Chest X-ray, AP view. Patient: 31 years old, sex F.
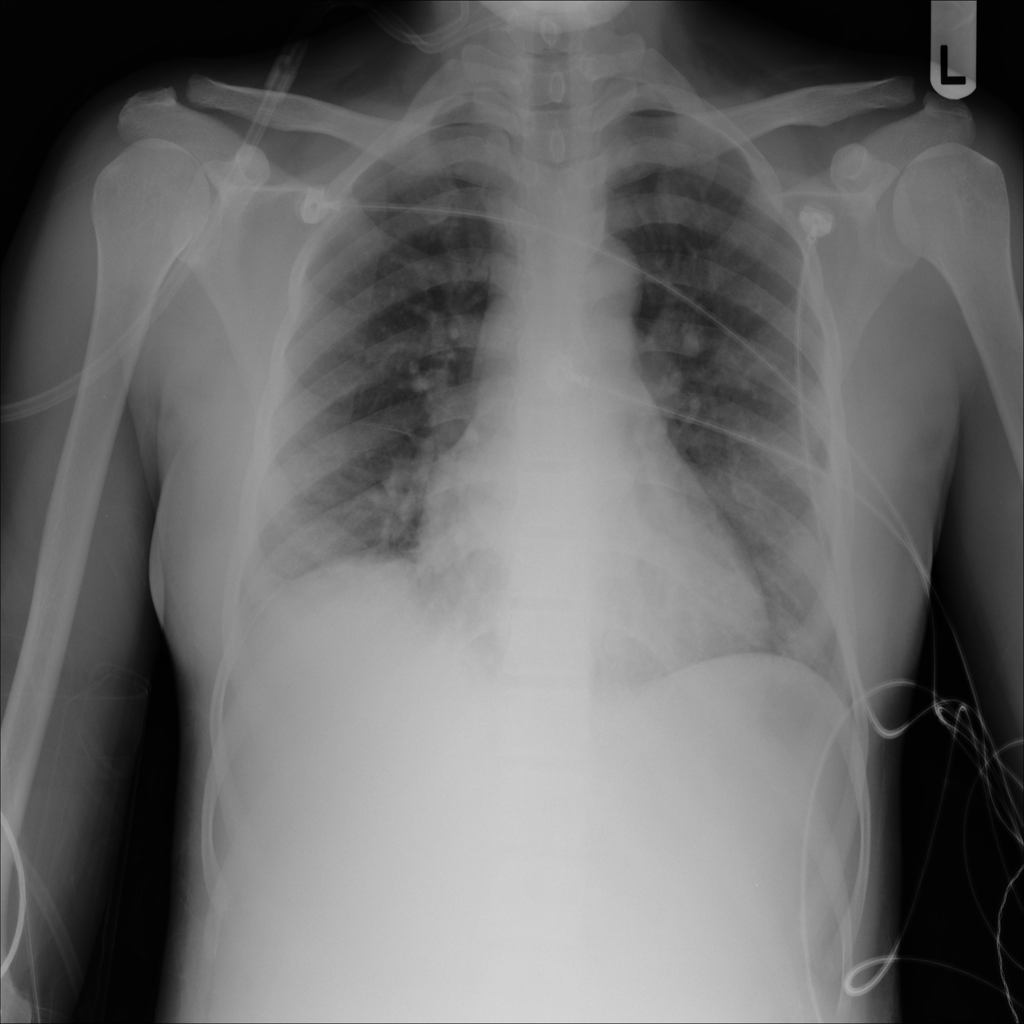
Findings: Consolidation, Infiltration